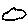
Label: cloud